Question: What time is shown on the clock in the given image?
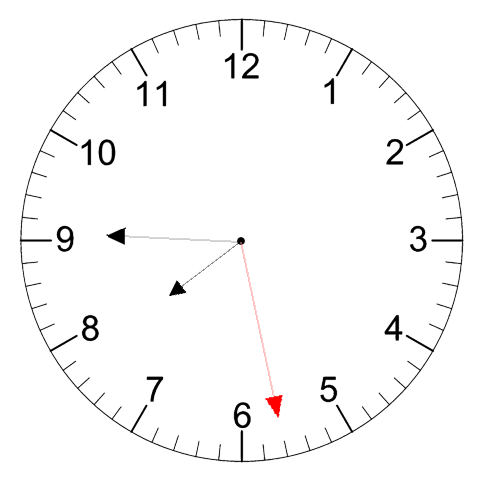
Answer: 07:45:28